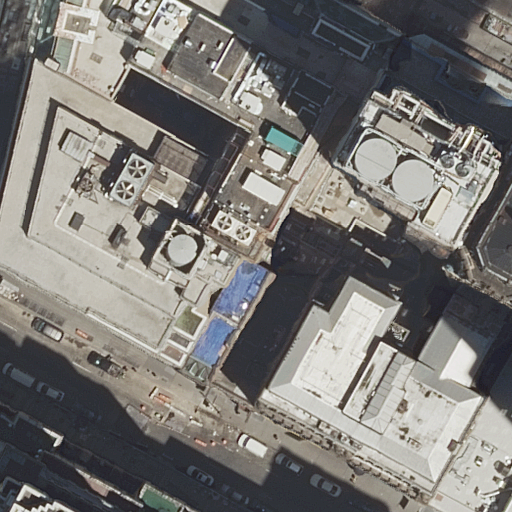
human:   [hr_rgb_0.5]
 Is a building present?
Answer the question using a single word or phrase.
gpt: yes

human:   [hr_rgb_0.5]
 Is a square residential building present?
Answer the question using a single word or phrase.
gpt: no

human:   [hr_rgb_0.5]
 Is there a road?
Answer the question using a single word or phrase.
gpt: yes

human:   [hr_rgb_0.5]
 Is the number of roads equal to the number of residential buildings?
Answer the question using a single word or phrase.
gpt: no

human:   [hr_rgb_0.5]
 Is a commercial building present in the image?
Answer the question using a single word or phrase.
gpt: yes

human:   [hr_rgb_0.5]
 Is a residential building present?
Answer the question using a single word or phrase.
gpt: yes

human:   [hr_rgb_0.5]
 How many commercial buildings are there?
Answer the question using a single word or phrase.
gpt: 1

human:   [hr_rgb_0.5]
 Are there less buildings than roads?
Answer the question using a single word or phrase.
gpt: no

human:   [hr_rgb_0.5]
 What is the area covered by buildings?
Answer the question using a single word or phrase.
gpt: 2214m2

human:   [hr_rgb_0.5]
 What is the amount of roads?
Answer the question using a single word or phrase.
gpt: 1

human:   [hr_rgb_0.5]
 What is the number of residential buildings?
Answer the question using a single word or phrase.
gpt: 4

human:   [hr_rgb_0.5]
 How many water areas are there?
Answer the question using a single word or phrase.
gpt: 0

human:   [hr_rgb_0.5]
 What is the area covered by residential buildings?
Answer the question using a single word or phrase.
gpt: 1355m2

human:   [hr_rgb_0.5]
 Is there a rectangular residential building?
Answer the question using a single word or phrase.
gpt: yes

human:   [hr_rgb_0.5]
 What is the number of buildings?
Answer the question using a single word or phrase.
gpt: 7

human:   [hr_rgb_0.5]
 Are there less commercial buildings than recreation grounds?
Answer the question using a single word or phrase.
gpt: no

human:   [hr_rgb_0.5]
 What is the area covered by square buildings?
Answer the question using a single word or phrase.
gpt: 0m2

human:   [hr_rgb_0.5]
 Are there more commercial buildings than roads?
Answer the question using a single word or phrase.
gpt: no

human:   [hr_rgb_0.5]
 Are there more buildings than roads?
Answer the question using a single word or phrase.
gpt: yes

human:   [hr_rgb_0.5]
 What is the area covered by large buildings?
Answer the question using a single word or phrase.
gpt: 1344m2

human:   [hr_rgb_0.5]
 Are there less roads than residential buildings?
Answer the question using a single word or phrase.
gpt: yes

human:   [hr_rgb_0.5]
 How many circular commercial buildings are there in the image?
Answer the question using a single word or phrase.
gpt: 0

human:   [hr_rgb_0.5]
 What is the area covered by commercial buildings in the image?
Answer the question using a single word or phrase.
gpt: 12m2

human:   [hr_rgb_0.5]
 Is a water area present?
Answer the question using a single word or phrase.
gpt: no

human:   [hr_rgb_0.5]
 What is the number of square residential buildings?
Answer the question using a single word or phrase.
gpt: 0

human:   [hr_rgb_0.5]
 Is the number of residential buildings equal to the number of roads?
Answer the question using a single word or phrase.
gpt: no

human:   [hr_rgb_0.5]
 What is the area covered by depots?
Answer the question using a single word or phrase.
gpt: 0m2

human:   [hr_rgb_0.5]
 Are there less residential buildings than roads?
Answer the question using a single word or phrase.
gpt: no

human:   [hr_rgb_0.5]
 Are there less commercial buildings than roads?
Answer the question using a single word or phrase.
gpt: no

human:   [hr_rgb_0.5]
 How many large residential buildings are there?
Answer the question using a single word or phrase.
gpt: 1

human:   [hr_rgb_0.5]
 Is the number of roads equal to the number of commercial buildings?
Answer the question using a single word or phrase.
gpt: yes

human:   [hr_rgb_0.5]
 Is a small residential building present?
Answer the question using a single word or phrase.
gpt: no

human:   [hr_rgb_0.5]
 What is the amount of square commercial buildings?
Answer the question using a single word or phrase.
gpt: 0

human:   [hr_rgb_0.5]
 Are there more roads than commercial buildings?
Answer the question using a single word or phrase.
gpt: no

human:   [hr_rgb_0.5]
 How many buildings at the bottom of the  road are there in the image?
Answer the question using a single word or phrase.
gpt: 1

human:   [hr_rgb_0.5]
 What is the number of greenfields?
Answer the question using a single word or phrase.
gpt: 0

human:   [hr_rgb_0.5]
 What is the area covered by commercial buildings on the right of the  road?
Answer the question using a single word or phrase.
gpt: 0m2

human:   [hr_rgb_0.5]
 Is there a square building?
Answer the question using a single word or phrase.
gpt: no

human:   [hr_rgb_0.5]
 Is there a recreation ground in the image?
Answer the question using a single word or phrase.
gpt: no

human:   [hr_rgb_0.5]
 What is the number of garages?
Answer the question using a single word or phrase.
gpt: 0

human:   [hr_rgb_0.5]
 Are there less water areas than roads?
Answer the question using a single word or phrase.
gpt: yes

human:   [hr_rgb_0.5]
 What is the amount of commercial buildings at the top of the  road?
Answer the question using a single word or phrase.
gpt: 1

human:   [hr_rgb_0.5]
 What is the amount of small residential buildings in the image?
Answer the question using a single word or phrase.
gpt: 0

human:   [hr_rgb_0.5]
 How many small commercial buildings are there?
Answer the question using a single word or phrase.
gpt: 1

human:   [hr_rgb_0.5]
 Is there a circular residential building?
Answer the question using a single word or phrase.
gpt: no

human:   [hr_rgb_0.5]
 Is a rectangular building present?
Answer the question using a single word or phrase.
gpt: yes

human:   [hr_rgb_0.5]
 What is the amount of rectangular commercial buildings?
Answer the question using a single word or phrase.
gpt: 1

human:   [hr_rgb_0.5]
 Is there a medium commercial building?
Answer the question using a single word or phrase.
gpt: no

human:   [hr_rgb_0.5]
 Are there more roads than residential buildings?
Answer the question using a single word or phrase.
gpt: no

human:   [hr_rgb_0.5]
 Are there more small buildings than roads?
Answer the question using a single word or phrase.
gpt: yes

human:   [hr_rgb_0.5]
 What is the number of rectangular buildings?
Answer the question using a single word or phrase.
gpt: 7

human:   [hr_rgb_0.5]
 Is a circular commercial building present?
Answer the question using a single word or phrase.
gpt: no

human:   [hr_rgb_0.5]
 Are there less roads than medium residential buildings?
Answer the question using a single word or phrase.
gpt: yes

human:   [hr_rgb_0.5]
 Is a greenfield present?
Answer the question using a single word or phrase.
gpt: no

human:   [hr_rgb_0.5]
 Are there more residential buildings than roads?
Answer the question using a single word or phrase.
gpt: yes

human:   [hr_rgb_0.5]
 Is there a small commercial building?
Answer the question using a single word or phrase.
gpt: yes

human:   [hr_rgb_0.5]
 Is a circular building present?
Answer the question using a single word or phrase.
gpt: no

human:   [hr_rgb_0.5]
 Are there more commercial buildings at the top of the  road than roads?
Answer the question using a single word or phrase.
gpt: no

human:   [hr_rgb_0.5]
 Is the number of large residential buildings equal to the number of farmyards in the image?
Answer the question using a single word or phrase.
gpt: no

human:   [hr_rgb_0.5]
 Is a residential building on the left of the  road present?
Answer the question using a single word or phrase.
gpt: yes

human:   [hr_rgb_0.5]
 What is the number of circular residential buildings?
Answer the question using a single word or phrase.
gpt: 0

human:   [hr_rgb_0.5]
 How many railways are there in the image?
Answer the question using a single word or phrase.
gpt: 0

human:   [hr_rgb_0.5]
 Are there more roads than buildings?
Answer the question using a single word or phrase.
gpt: no

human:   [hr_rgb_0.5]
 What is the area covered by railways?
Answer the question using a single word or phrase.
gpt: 0m2